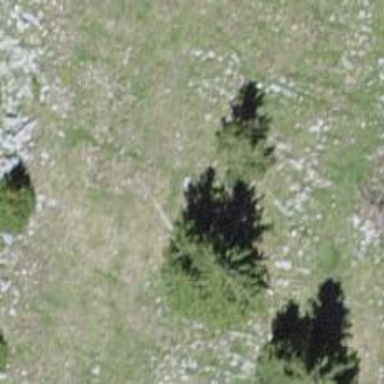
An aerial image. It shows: Needle-leaved tree in natural setting.